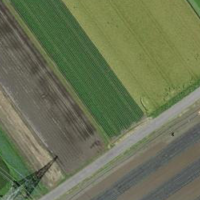
EUNIS habitat code: 52
Species observed at this site:
Cyperus esculentus